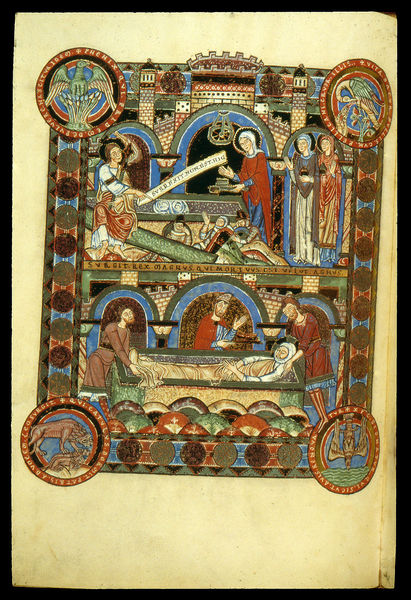
Titel: Evangeliar Heinrichs des Löwen
Institution: Wolfenbüttel, Herzog August Bibliothek
Schlagwörter: adler, blau, stadt, bunt, szene, rot, tiere, taube, vögel, gold, turm, farbig, bogen, rundbogen, könig, zinnen, buch, burg, medaillon, seite, illustration, buchdruck, pergament, beerdigung, sarg, mittelalter, mönch, löwe, maria, miniatur, grablegung, auferstehung, grablege, apostel, buchmalerei, evangelisten, entschlafung der muttergottes